Interaction volume radius: 10 \u00c5
Interaction volume height: 10 \u00c5
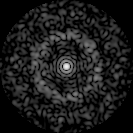
Disorder parameter: 0.821